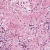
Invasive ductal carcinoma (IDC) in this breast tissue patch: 0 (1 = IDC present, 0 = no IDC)